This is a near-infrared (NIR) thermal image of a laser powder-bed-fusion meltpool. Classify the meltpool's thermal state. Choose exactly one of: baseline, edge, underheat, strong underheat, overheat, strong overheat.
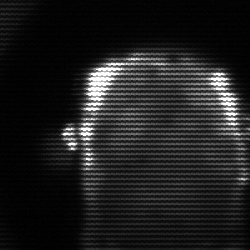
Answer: baseline